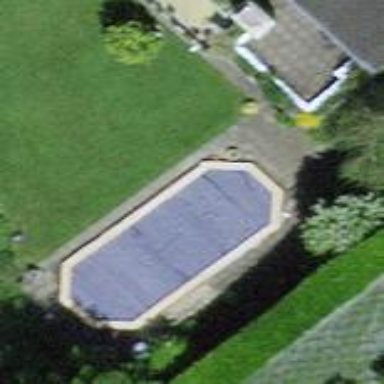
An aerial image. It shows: Swimming pool located in leisure land.